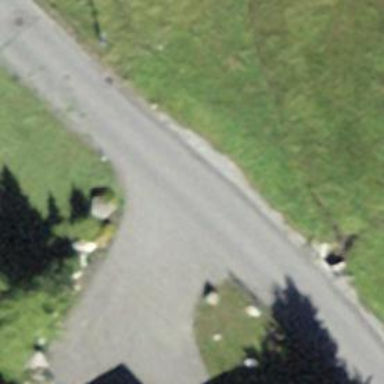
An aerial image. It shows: Tertiary road.